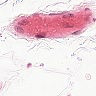
Metastatic tissue present: no